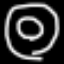
Label: donut